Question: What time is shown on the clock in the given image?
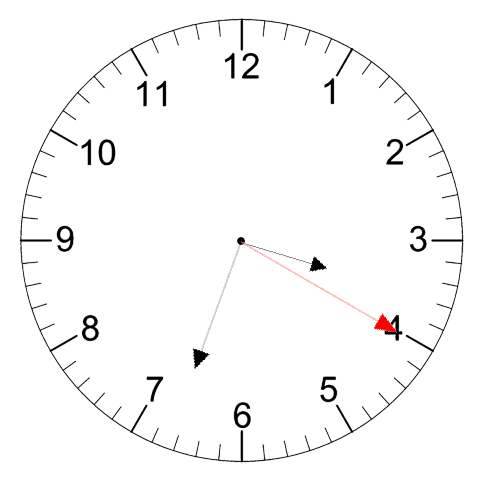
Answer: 03:33:20